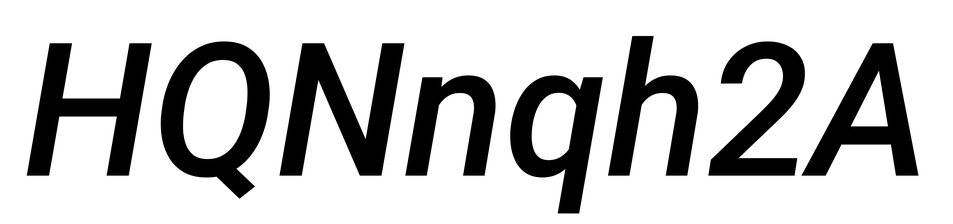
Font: Roboto-Italic_Medium_Italic